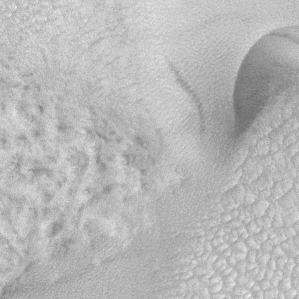
Label: frost